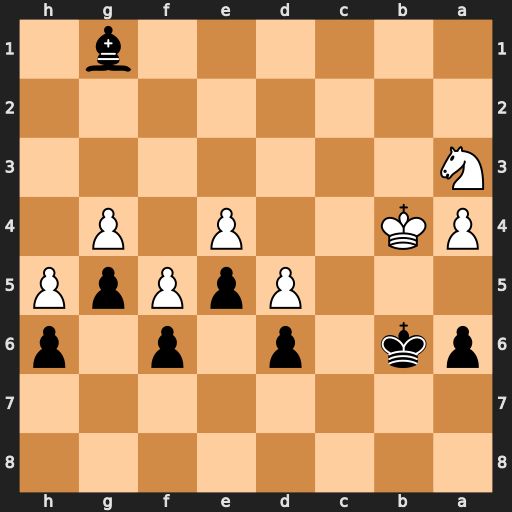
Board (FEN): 8/8/pk1p1p1p/3PpPpP/PK2P1P1/N7/8/6b1
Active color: b
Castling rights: -
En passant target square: -
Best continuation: Bc5+ Kb3 Bxa3 Kxa3 Kc5 Kb3 Kd4 Kb4 Kxe4